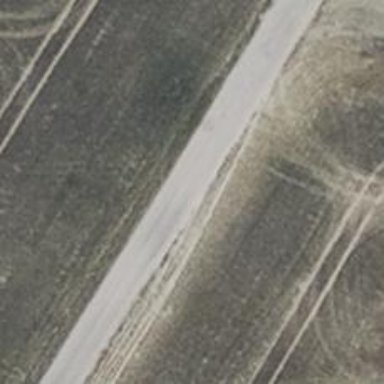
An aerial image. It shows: Gravel track with grade 2 quality.